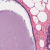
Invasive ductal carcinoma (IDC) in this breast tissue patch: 0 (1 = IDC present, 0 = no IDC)